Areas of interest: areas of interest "Lanzhou Nezha User Center"
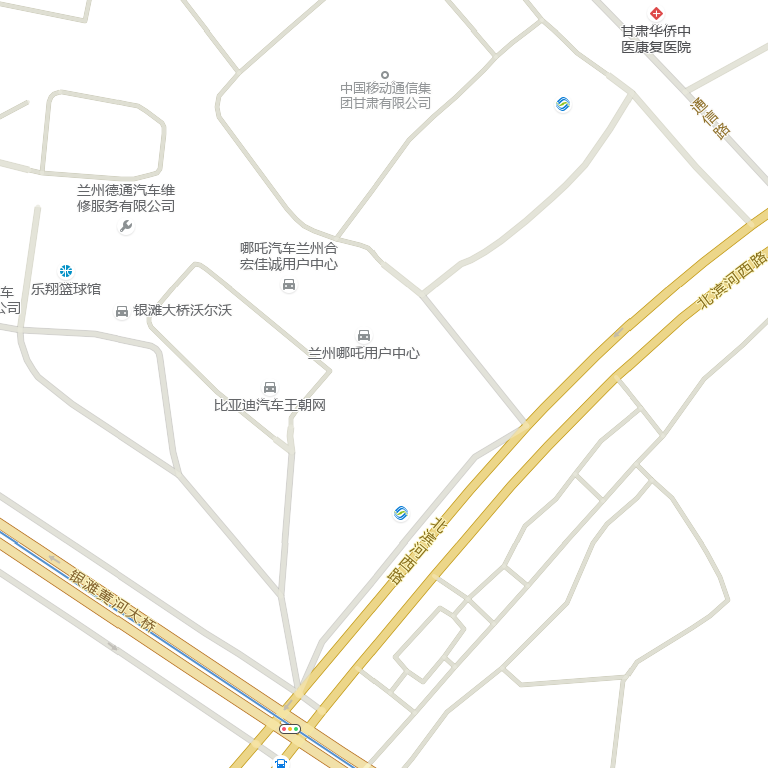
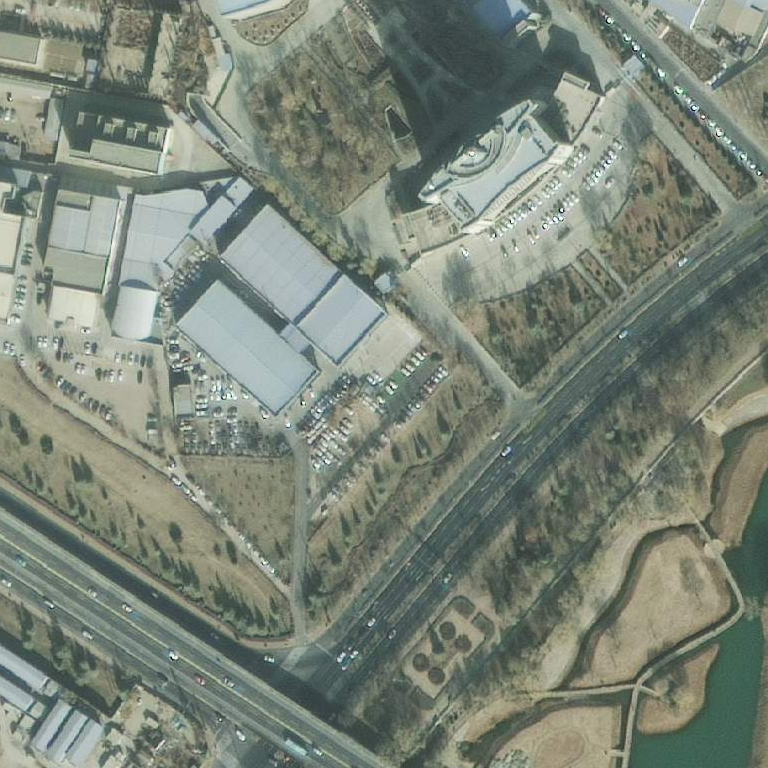